高一 · 度量几何学
已知直线 $l$ 的倾斜角为 $20^{\circ}$, 直线 $l_{1} / / l$, 直线 $l_{2} \perp l$, 则直线 $l_{1}$ 与 $l_{2}$ 的倾斜角分别是 $(\quad)$
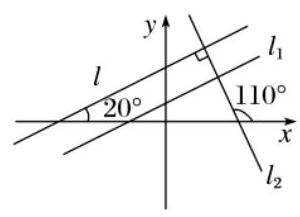
A. $20^{\circ}, 110^{\circ}$
B. $70^{\circ}, 70^{\circ}$
C. $20^{\circ}, 20^{\circ}$
D. $110^{\circ}, 20^{\circ}$
答案: A
解析: 如图, $\because l / l_{1}, \therefore l_{1}$ 的倾斜角为 $20^{\circ}$,

$\because l_{2} \perp l, \therefore l_{2}$ 的倾斜角为 $90^{\circ}+20^{\circ}=110^{\circ}$.